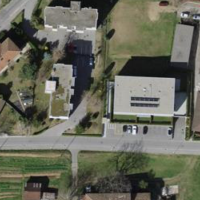
EUNIS habitat code: 55
Species observed at this site:
Aegopodium podagraria